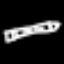
Label: pencil